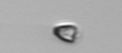
Label: Pyramimonas